Question: I'm a beginner C++ coder (and beginner at programming in general), and I seem to have run into a problem. My professor assigned me this project and I seem to have it down right for the most part, but I keep getting an answer that's wrong. For my program, I keep getting as the final answer when it should be (entering for b, for l, and for p). I'd appreciate any help, and thanks in advance for any suggestions or tips.

'''
#include <iostream>
#include <cstdlib>
#include <cmath>
using namespace std;
int main()
{
double b, l, p, num, P;
num = P = 0;
cout << "Enter the net profit, net loss, and the probabilty ";
cout << "of the products being sold respectively: ";
cin >> b >> l >> p;
if (p <= 0 || p >= 1)
{
cout << "
";
cout << "The probability is either too large or small. " << endl;
cout << "Please try again." << endl;
}
else
{
cout << "
";
while( (b / (b + l)) > P)
{
P += (p * pow((1-p),num));
num++;
}
cout << "It is optimal to order ";
cout << num + 1 << " products. " << endl;
}
system("PAUSE");
return 0;
}
'''
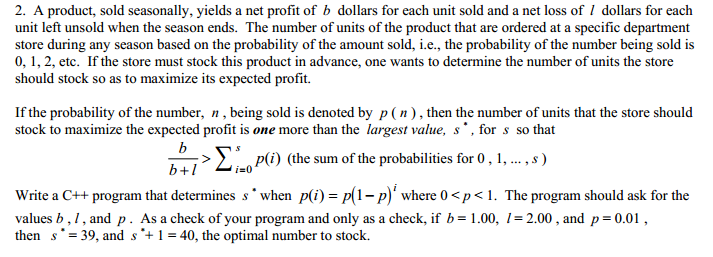
Answer: I don't claim to understand your application but just looking at the structure of the calculation, could it be that the value of P is left behind by one "turn" when comparing to the ratio, b / (b + l)?
If so then adding an update to P before entering the while loop does the trick, i.e., insert the P calculation, P(i = 0) = p, once prior to while. So for clarity from "else" down I used the code:
'''
else
{
cout << "
";
P = p; // added this line: P(i=0) = p
while(b / (b + l) > P) {
P += p * pow((1 - p),num);
num++;
}
cout << "It is optimal to order ";
cout << num + 1 << " products. " << endl;
}
'''
which gives the output:
'''
It is optimal to order 40 products.
'''
This of course may not be the real source of the error but might at least give you something extra to think about.